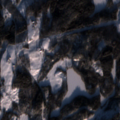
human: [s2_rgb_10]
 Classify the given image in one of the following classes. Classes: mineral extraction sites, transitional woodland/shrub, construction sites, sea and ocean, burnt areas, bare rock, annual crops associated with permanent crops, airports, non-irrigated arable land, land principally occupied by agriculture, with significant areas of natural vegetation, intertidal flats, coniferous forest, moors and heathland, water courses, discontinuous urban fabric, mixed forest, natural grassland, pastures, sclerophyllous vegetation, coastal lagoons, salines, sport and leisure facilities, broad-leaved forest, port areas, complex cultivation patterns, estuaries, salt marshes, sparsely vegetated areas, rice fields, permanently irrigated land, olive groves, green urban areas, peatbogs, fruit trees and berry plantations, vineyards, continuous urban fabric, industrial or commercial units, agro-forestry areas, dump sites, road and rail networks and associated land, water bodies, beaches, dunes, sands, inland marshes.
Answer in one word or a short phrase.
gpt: land principally occupied by agriculture, with significant areas of natural vegetation, coniferous forest, mixed forest